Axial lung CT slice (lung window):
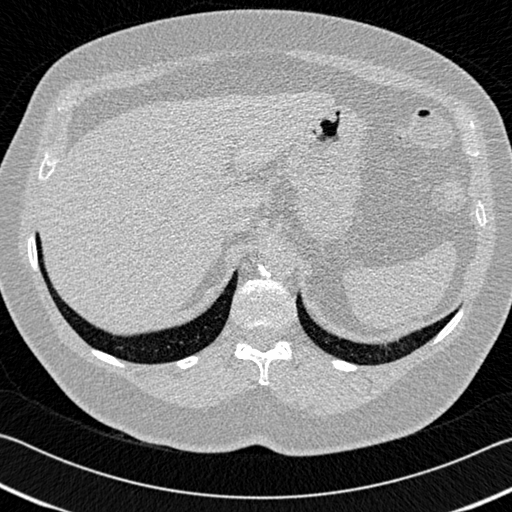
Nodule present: no